Field crop: tomato
Growth stage: 1
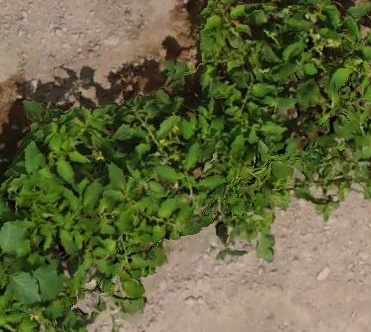
Species: tomato